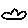
Label: cloud